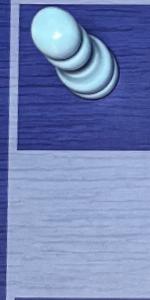
Label: Empty